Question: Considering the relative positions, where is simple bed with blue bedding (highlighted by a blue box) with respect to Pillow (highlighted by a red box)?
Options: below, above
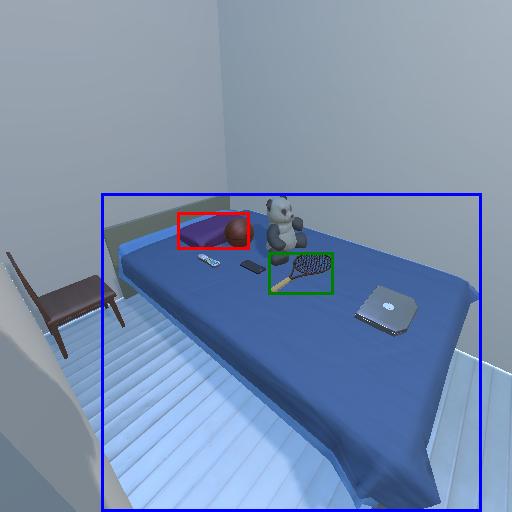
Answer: below